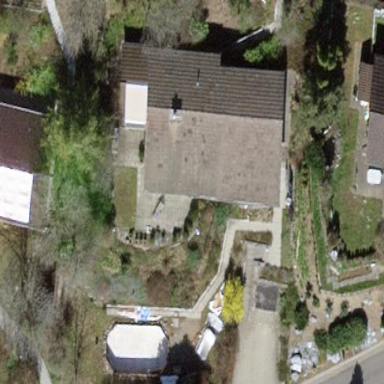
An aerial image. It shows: Detached building.